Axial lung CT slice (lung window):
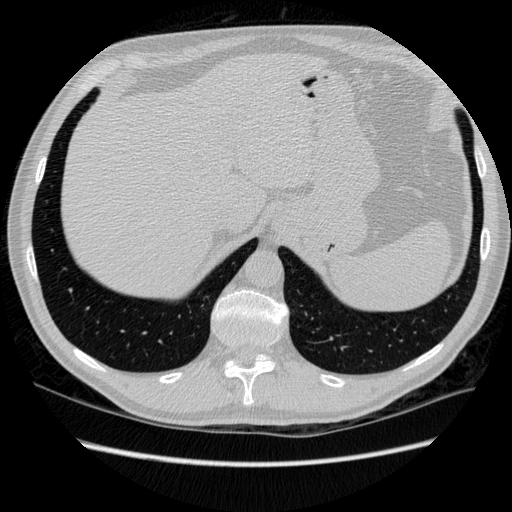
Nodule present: no